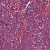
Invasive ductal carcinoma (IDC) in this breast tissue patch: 1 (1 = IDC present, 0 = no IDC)